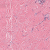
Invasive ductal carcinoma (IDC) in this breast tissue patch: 0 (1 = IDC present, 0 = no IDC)